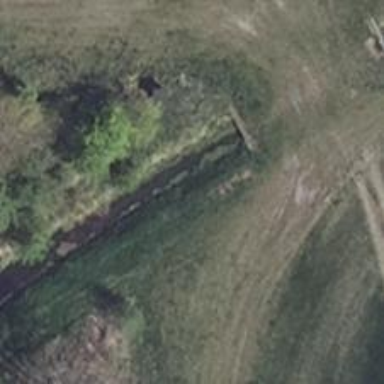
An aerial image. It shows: Culvert tunnel.